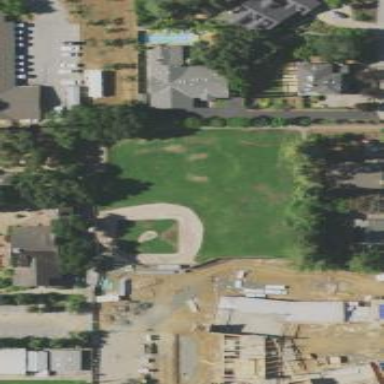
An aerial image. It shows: Baseball pitch with sandy surface.